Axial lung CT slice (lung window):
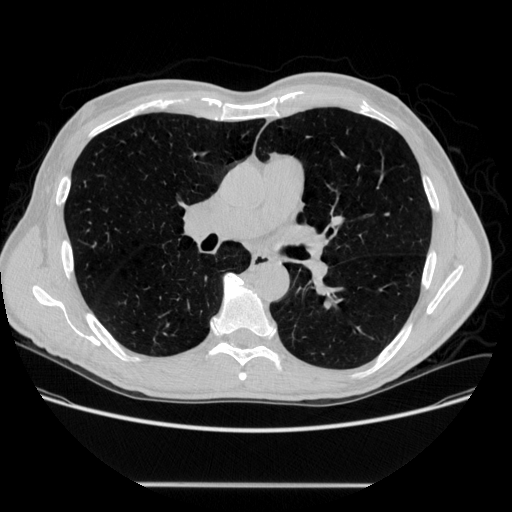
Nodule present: no